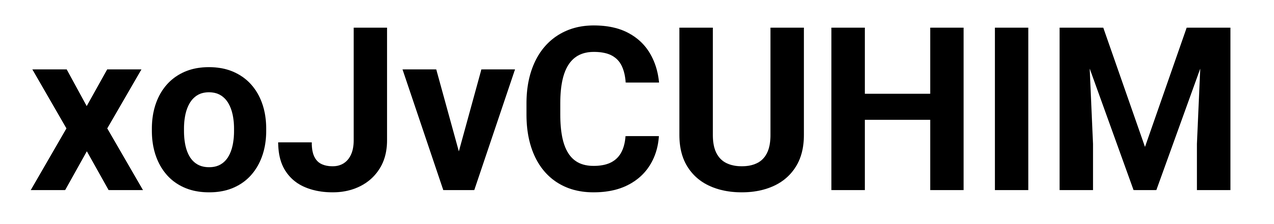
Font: Roboto_Bold